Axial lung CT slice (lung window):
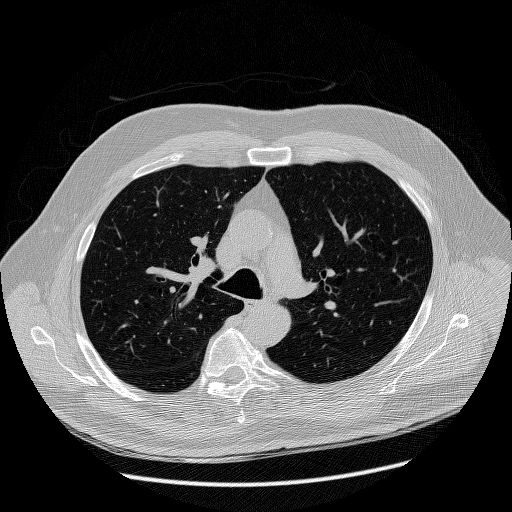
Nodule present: no